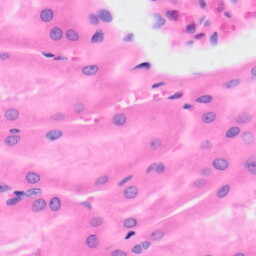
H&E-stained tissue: Kidney